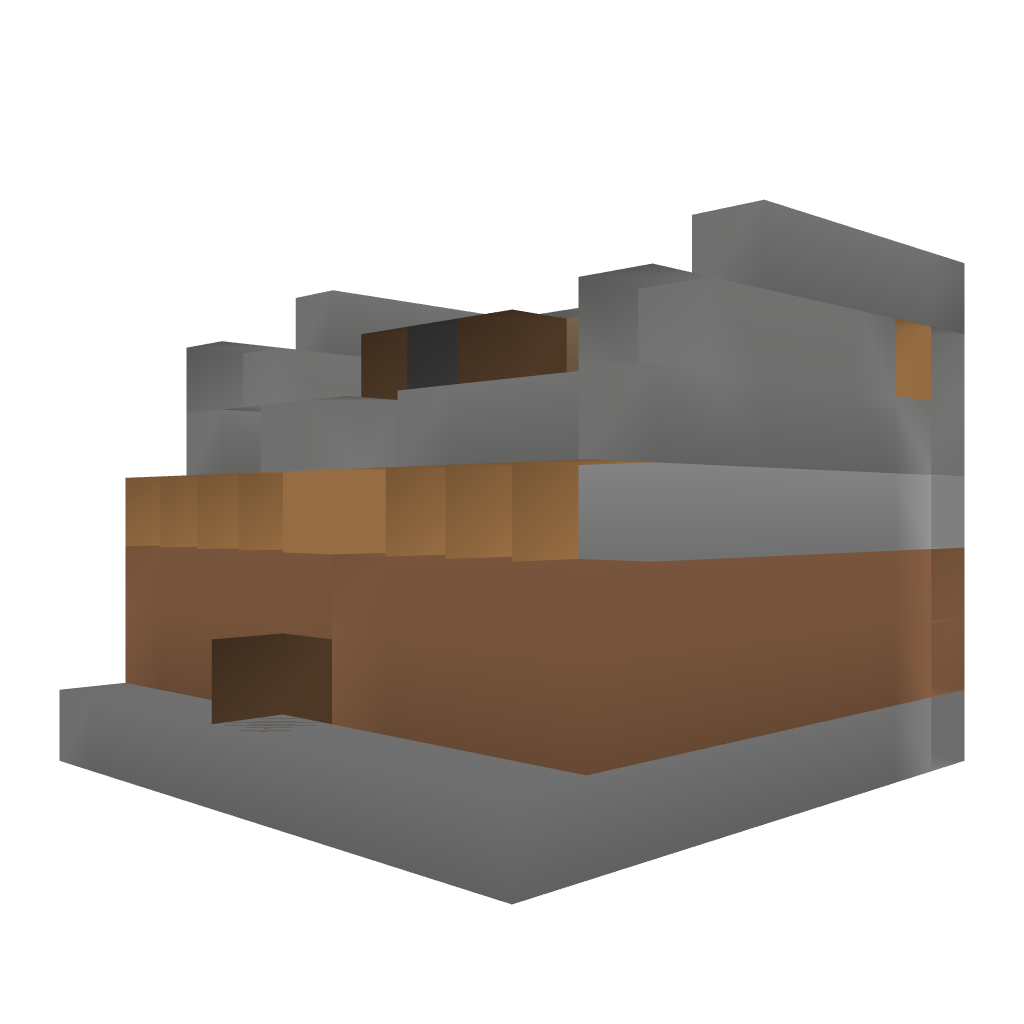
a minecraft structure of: Drum Set